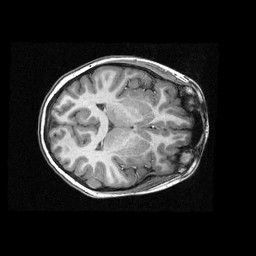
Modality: T1w
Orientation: axial
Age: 10
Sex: female
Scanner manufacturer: siemens
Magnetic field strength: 3 T
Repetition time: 2.3 s
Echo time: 0.00336 s